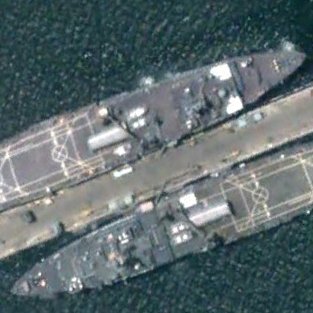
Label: combat